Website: home-depot
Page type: account-selection
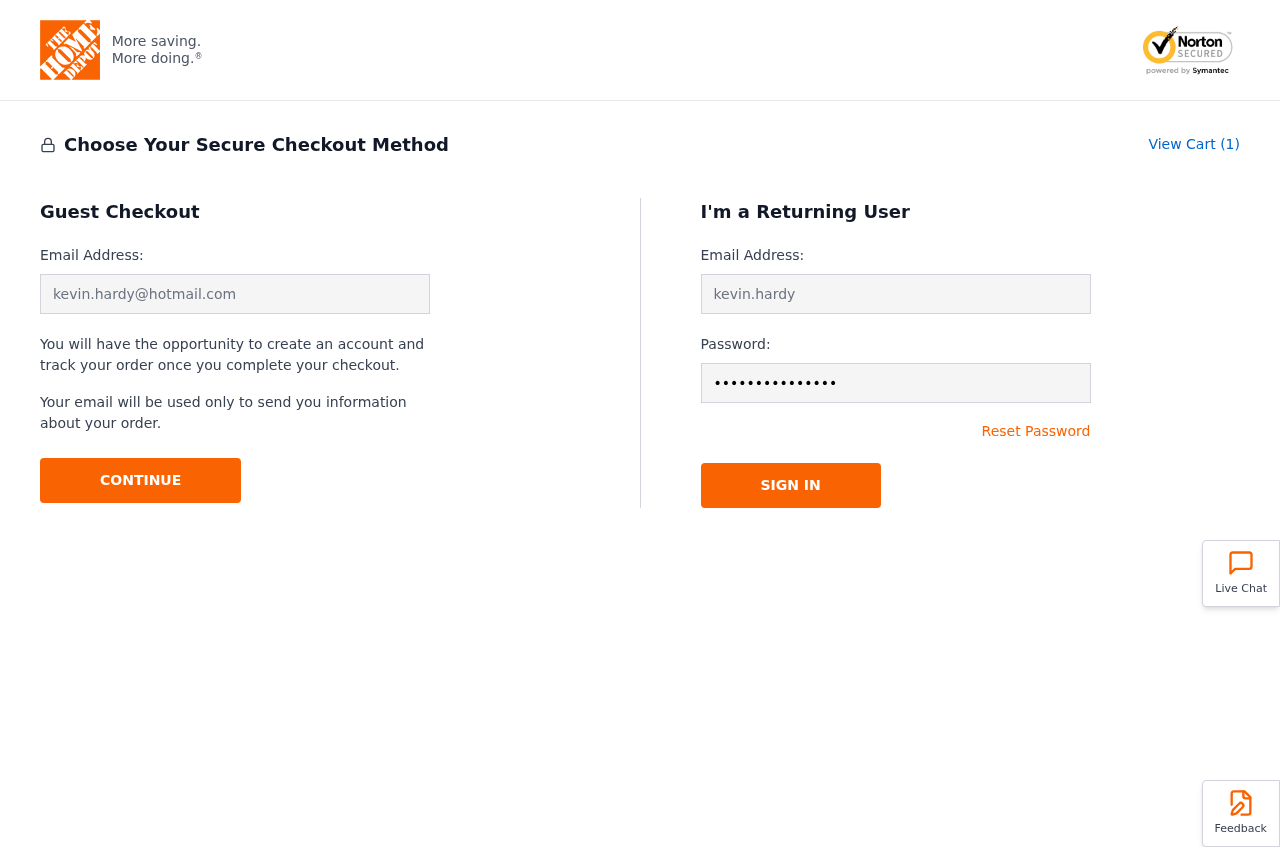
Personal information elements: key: PII_EMAIL
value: kevin.hardy@hotmail.com
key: PII_LOGIN_USERNAME
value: kevin.hardy
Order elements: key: ORDER_NUM_ITEMS
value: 1